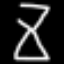
Label: hourglass